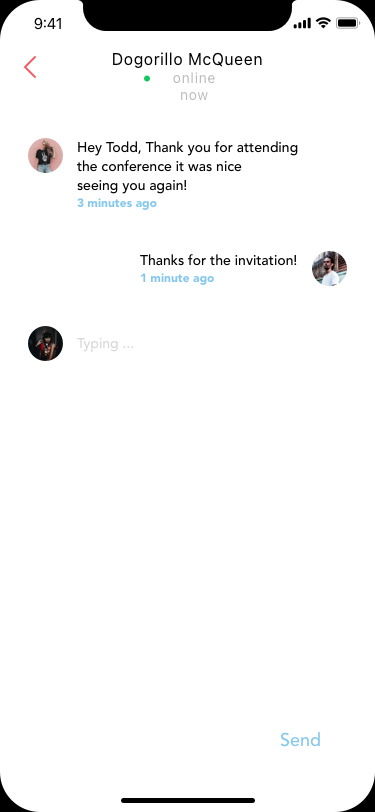
Text in this UI design:
Typing ...
Hey Todd, Thank you for attending
the conference it was nice
seeing you again!
3 minutes ago
Thanks for the invitation!
1 minute ago
Type your message...
Send
Dogorillo McQueen
online now